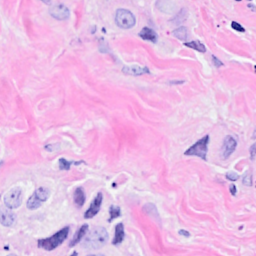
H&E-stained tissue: Breast